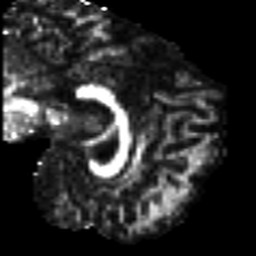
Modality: FA
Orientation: sagittal
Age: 25
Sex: male
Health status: ill
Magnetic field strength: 3 T
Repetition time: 9 s
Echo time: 0.093 s